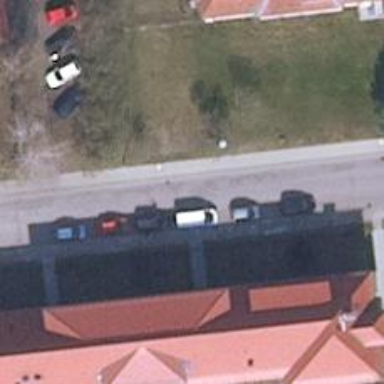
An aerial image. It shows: Residential road with sidewalks on both sides.